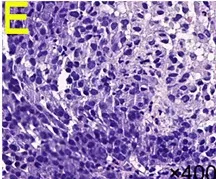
CECT, HE, and Immunohistochemistry for Case 2. (E) Hematoxylin and eosin staining of biopsy tissue (original magnification x400).
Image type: pathology (h&e)